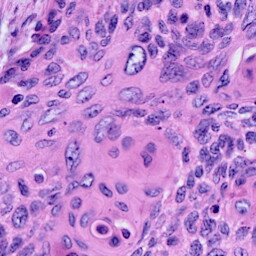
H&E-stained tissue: Cervix